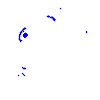
Particle: pion